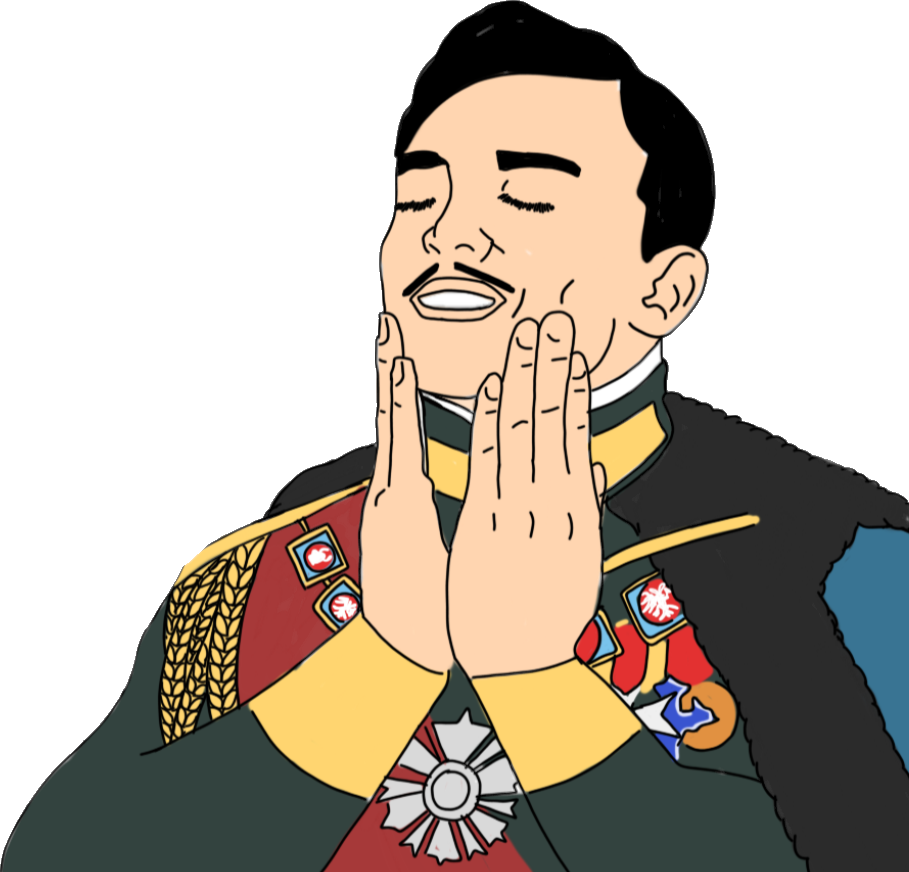
Label: 5_Feels_Good